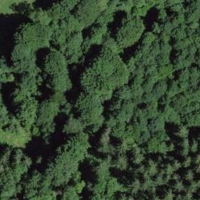
EUNIS habitat code: 41
Species observed at this site:
Aegopodium podagraria